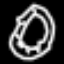
Label: donut